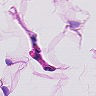
Metastatic tissue present: no